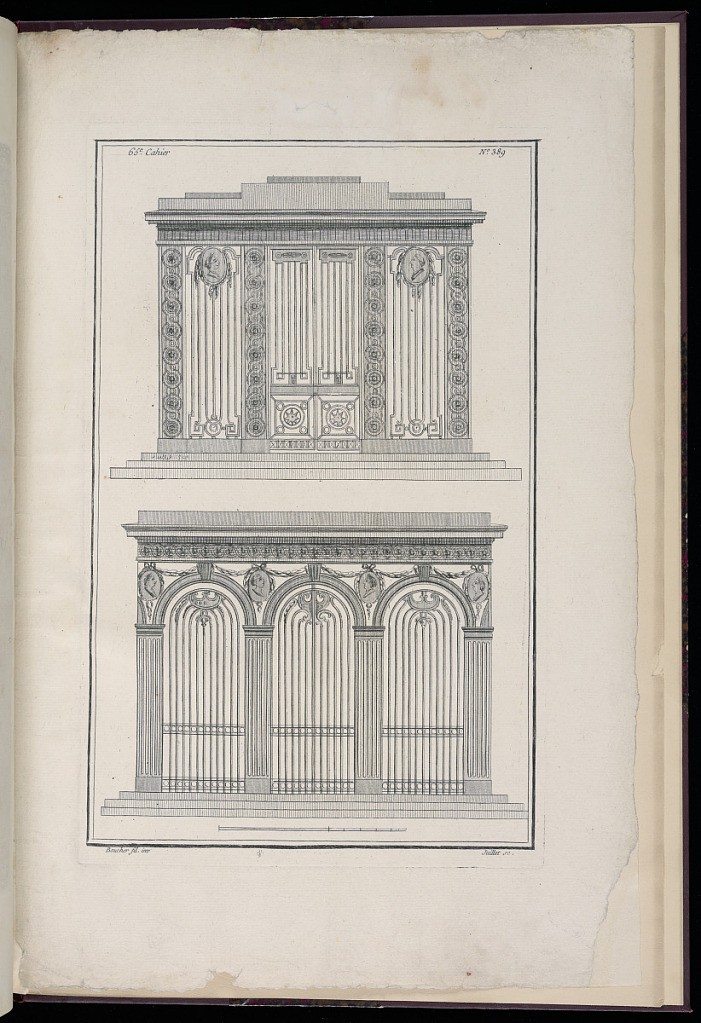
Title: Two Designs for Iron Gates
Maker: Juste-François Boucher, French, 1736 – 1782
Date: ca. 1775
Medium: Engraving on off white laid paper
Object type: Print
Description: Designs for two iron gates decorated with motifs including portrait medallions, guilloche with rosettes, scrolls, and garlands. The plate is signed.